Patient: sex M, age 61
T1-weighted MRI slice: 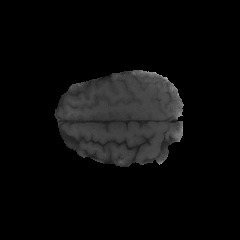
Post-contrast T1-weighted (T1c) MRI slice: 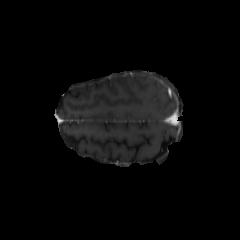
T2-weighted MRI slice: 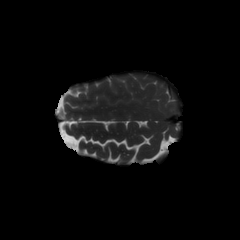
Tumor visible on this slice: no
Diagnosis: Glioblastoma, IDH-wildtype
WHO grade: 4